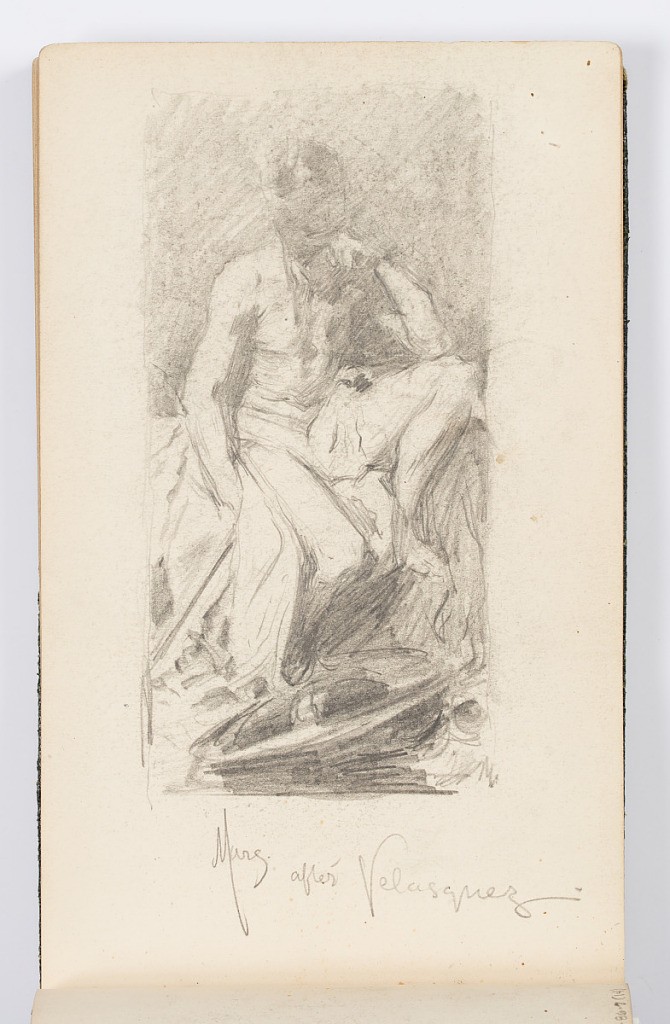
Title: Sketchbook Page: Mars Resting, After Velázquez
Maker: Kenyon Cox, American, 1856–1919
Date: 1883
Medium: Graphite on paper
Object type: Sketchbook folio
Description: Study of a male figure with drapery, after a painting of Mars by Velázquez.